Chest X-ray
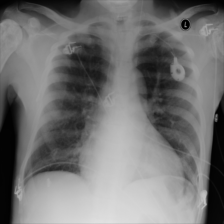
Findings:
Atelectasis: negative
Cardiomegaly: negative
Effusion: negative
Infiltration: negative
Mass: negative
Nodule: negative
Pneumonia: negative
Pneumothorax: negative
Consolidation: negative
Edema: negative
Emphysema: negative
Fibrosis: negative
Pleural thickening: negative
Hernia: negative